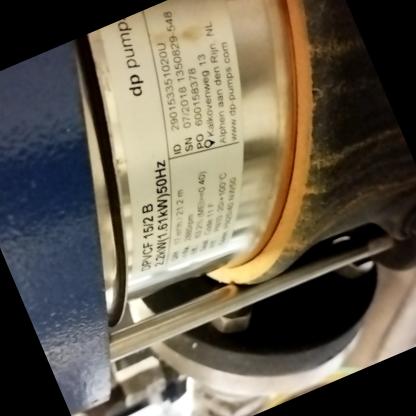
Klasa: tabliczka-znamionowa